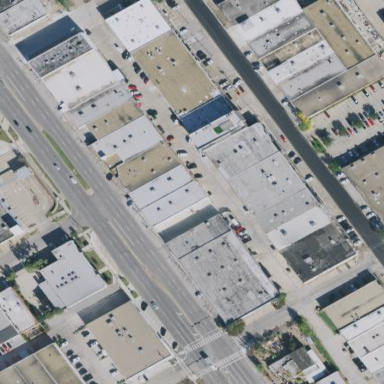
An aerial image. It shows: Commercial building.